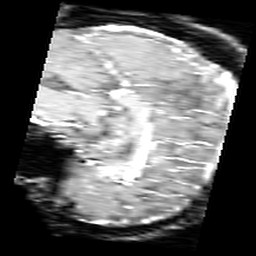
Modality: inplaneT1
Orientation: sagittal
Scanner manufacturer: ge
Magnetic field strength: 3 T
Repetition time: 0.2 s
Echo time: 0.0036 s